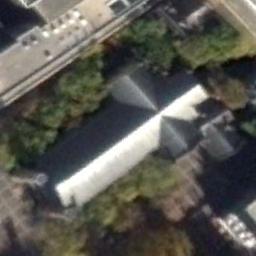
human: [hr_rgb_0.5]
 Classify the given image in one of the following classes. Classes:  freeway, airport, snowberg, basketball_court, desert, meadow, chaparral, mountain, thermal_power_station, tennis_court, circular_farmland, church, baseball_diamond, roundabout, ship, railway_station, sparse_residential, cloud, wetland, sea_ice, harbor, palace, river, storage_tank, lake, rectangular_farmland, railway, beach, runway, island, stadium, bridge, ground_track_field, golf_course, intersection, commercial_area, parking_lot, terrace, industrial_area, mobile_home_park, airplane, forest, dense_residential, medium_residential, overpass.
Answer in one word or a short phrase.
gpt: church